Question: I'm trying to plot a histogram. The x-axis range should be about 881 to 1281 (I've verified that I'm using a location of 881 and range of 400 when constructing the CPTPlotRange for xRange). The axis draws with the correct range, but my bars end up near 2000 (data space), even though my data source method is sending location values between 881 and 1281.
Here's the code:
'''
- (void)
viewDidLoad
{
[super viewDidLoad];
InputVariable temp(1081.0, 50.0);
self.hist = new Histogram(temp.mean(), temp.stdDev(), 5.0);
for (Histogram::SizeT i = 0; i < 1000; ++i)
{
double v = temp.randomValue();
self.hist->add(v);
}
const Histogram& hist = *self.hist;
CPTXYGraph* graph = [[CPTXYGraph alloc] initWithFrame: self.chart1.bounds];
graph.fill = [CPTFill fillWithColor: [CPTColor lightGrayColor]];
graph.cornerRadius = 4.0;
self.chart1.hostedGraph = graph;
self.graph = graph;
// Plot area
graph.plotAreaFrame.fill = [CPTFill fillWithColor:[CPTColor lightGrayColor]];
graph.plotAreaFrame.paddingTop = 4.0;
graph.plotAreaFrame.paddingBottom = 50.0;
graph.plotAreaFrame.paddingLeft = 50.0;
graph.plotAreaFrame.paddingRight = 4.0;
graph.plotAreaFrame.cornerRadius = 4.0;
graph.plotAreaFrame.masksToBorder = NO;
graph.plotAreaFrame.axisSet.borderLineStyle = [CPTLineStyle lineStyle];
graph.plotAreaFrame.plotArea.fill = [CPTFill fillWithColor:[CPTColor whiteColor]];
// Setup plot space
CPTXYPlotSpace *plotSpace = (CPTXYPlotSpace *)graph.defaultPlotSpace;
plotSpace.xRange = [CPTPlotRange plotRangeWithLocation:CPTDecimalFromDouble(hist.lowValue()) length:CPTDecimalFromDouble(hist.range())];
plotSpace.yRange = [CPTPlotRange plotRangeWithLocation:CPTDecimalFromDouble(0.0) length:CPTDecimalFromDouble(hist.maxBinCount() * 1.2)];
//plotSpace.yScaleType = CPTScaleTypeLog;
// Line styles
CPTMutableLineStyle *axisLineStyle = [CPTMutableLineStyle lineStyle];
axisLineStyle.lineWidth = 2.0;
//axisLineStyle.lineCap = kCGLineCapRound;
CPTMutableLineStyle *majorGridLineStyle = [CPTMutableLineStyle lineStyle];
majorGridLineStyle.lineWidth = 0.75;
majorGridLineStyle.lineColor = [CPTColor redColor];
CPTMutableLineStyle *minorGridLineStyle = [CPTMutableLineStyle lineStyle];
minorGridLineStyle.lineWidth = 0.25;
minorGridLineStyle.lineColor = [CPTColor blueColor];
// Text styles
CPTMutableTextStyle *axisTitleTextStyle = [CPTMutableTextStyle textStyle];
axisTitleTextStyle.fontName = @"Helvetica Neue Bold";
axisTitleTextStyle.fontSize = 14.0;
// Axes
// Label x axis with a fixed interval policy
CPTXYAxisSet *axisSet = (CPTXYAxisSet *)graph.axisSet;
CPTXYAxis *x = axisSet.xAxis;
x.separateLayers = NO;
x.orthogonalCoordinateDecimal = CPTDecimalFromDouble(0.0);
x.majorIntervalLength = CPTDecimalFromDouble(0.5);
x.minorTicksPerInterval = 4;
x.tickDirection = CPTSignNone;
x.axisLineStyle = axisLineStyle;
x.majorTickLength = 12.0;
x.majorTickLineStyle = axisLineStyle;
//x.majorGridLineStyle = majorGridLineStyle;
x.minorTickLength = 8.0;
//x.minorGridLineStyle = minorGridLineStyle;
x.title = @"Temperature";
x.titleTextStyle = axisTitleTextStyle;
x.titleOffset = 25.0;
//x.alternatingBandFills = @[[[CPTColor redColor] colorWithAlphaComponent:0.1], [[CPTColor greenColor] colorWithAlphaComponent:0.1]];
x.labelingPolicy = CPTAxisLabelingPolicyAutomatic;
// Label y with an automatic label policy.
//axisLineStyle.lineColor = [CPTColor greenColor];
CPTXYAxis *y = axisSet.yAxis;
y.separateLayers = YES;
y.orthogonalCoordinateDecimal = plotSpace.xRange.location;//CPTDecimalFromDouble(hist.lowValue());
y.minorTicksPerInterval = 9;
y.tickDirection = CPTSignNone;
y.axisLineStyle = axisLineStyle;
y.majorTickLength = 12.0;
y.majorTickLineStyle = axisLineStyle;
//y.majorGridLineStyle = majorGridLineStyle;
//y.minorTickLength = 8.0;
//y.minorGridLineStyle = minorGridLineStyle;
y.title = @"Number of Samples";
y.titleTextStyle = axisTitleTextStyle;
y.titleOffset = 40.0;
//y.alternatingBandFills = @[[[CPTColor blueColor] colorWithAlphaComponent:0.1], [NSNull null]];
y.labelingPolicy = CPTAxisLabelingPolicyAutomatic;
//CPTFill *bandFill = [CPTFill fillWithColor:[[CPTColor darkGrayColor] colorWithAlphaComponent:0.5]];
//[y addBackgroundLimitBand:[CPTLimitBand limitBandWithRange:[CPTPlotRange plotRangeWithLocation:CPTDecimalFromDouble(7.0) length:CPTDecimalFromDouble(1.5)] fill:bandFill]];
//[y addBackgroundLimitBand:[CPTLimitBand limitBandWithRange:[CPTPlotRange plotRangeWithLocation:CPTDecimalFromDouble(1.5) length:CPTDecimalFromDouble(3.0)] fill:bandFill]];
// Set up the bar plot...
//CPTXYPlotSpace *barPlotSpace = [[CPTXYPlotSpace alloc] init];
CPTXYPlotSpace *barPlotSpace = (CPTXYPlotSpace *) self.graph.defaultPlotSpace;
//barPlotSpace.xRange = [CPTPlotRange plotRangeWithLocation:CPTDecimalFromDouble(0.0) length:CPTDecimalFromDouble(200.0)];
//barPlotSpace.yRange = [CPTPlotRange plotRangeWithLocation:CPTDecimalFromDouble(0.0) length:CPTDecimalFromDouble(15.00)];
//[self.graph addPlotSpace:barPlotSpace];
CPTBarPlot *barPlot = [CPTBarPlot tubularBarPlotWithColor:[CPTColor darkGrayColor] horizontalBars: false];
barPlot.dataSource = self;
barPlot.barsAreHorizontal = false;
barPlot.barWidth = CPTDecimalFromDouble(1.0);
barPlot.barBasesVary = false;
barPlot.baseValue = CPTDecimalFromDouble(0.0);
barPlot.barOffset = CPTDecimalFromDouble(hist.lowValue());
barPlot.identifier = @"Bar Plot";
//barPlot.plotRange = [CPTPlotRange plotRangeWithLocation:CPTDecimalFromDouble(0.0) length:CPTDecimalFromDouble(7.0)];
CPTMutableTextStyle *whiteTextStyle = [CPTMutableTextStyle textStyle];
whiteTextStyle.color = [CPTColor whiteColor];
//barPlot.labelTextStyle = whiteTextStyle;
[self.graph addPlot:barPlot toPlotSpace:barPlotSpace];
}
- (NSUInteger)
numberOfRecordsForPlot: (CPTPlot*) inPlot
{
return self.hist->numBins();
}
- (double)
doubleForPlot: (CPTPlot*) inPlot
field: (NSUInteger) inField
recordIndex: (NSUInteger) inIdx
{
const Histogram& h = *self.hist;
if (inField == CPTBarPlotFieldBarLocation)
{
double v = h.binMid(inIdx);
NSLog(@"v: %f", v);
return v;
}
else if (inField == CPTBarPlotFieldBarTip)
{
return h[inIdx];
}
return 0.0;
}
'''
And the resulting graph:

Any idea what I'm doing wrong? Thanks!
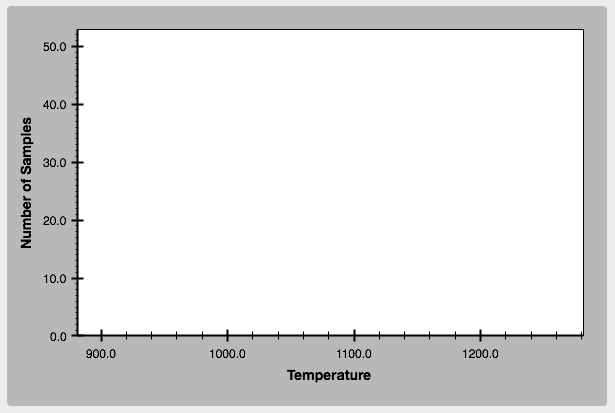
Answer: For this application, the 'barOffset' should be zero (0). The offset is used to displace the bars from the location given by the datasource. The most common use is to separate the bars at the same location when plotting multiple bar plots on the same graph that might have overlapping bars at common locations.